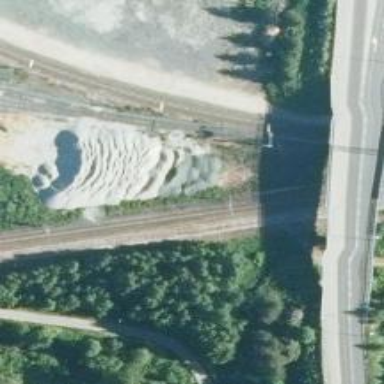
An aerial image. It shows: Railway track with continuous electrified contact lines.